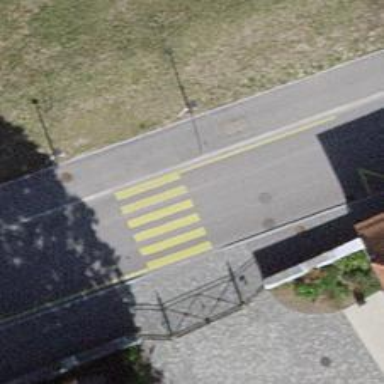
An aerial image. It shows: Uncontrolled zebra crossing on the road.